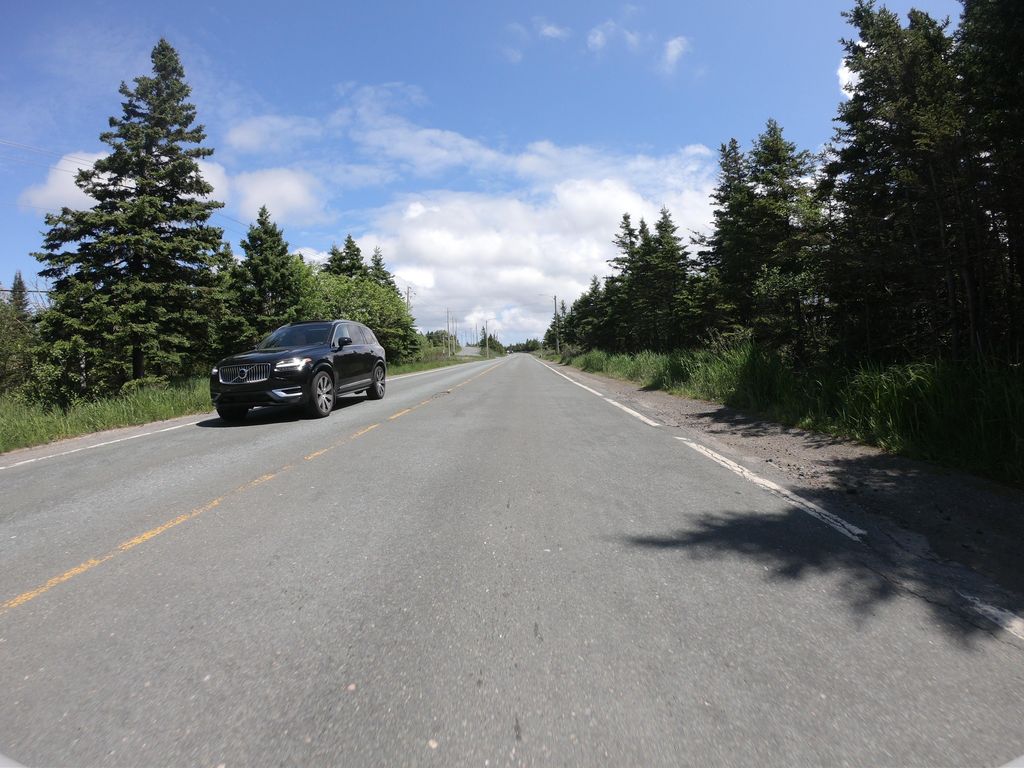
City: st_johns